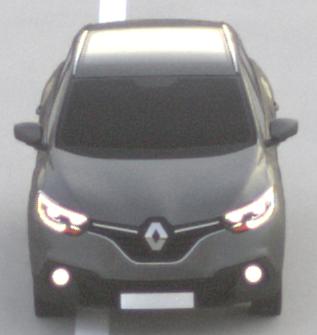
Make: Renault
Model: Kadjar ENERGY TCe 130
Detailed model: Kadjar
Model produced from: 2015/05
Model produced until: 2018/08
Doors: 5
Color: gray
Road condition: dry road
Daytime: sunrise or sunset
Contrast: low contrast